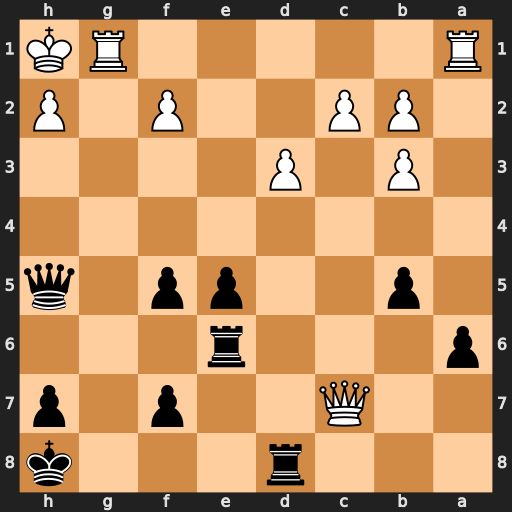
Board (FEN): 3r3k/2Q2p1p/p3r3/1p2pp1q/8/1P1P4/1PP2P1P/R5RK
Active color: b
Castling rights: -
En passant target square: -
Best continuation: Qf3+ Rg2 Rg8